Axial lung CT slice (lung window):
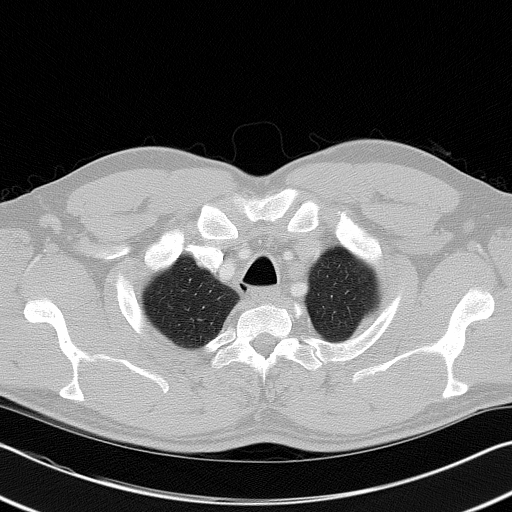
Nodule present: no